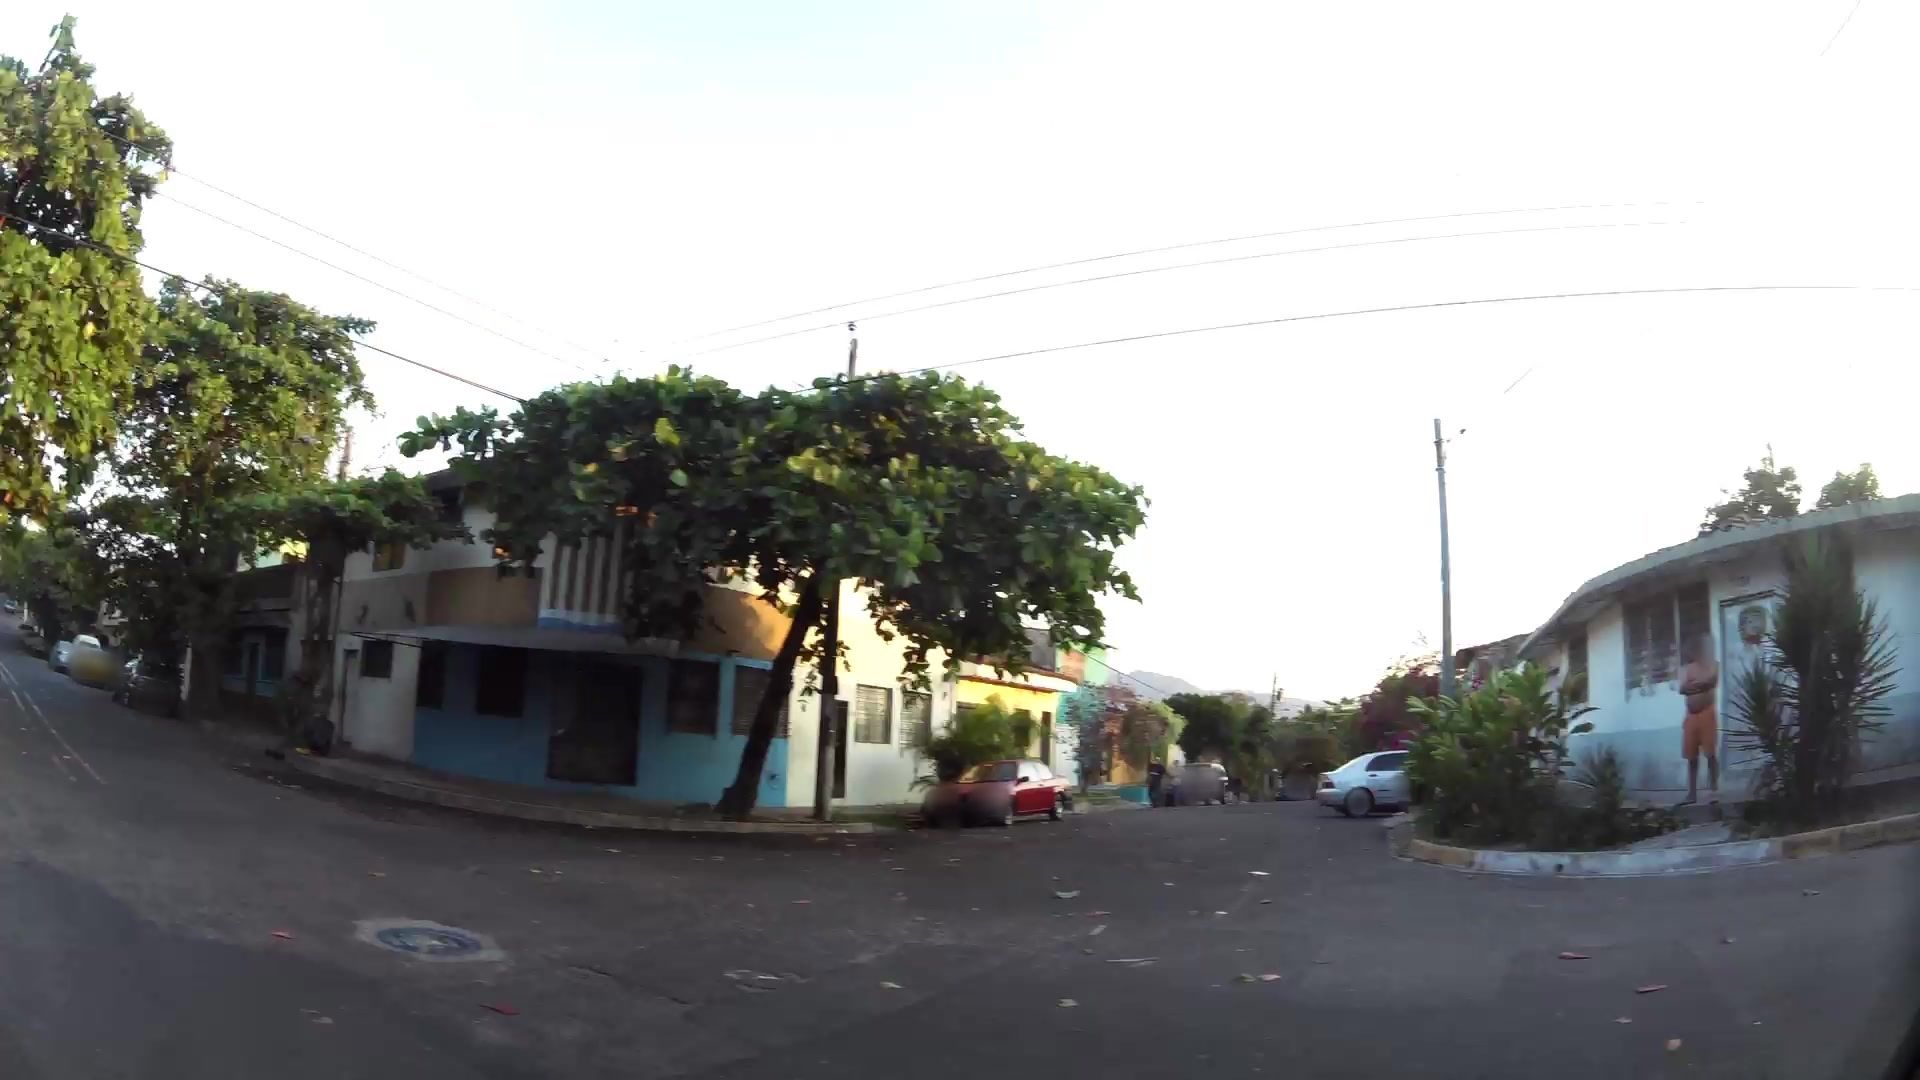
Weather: snowy
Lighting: day
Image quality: slightly poor
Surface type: driving surface
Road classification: residential
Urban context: urban centre
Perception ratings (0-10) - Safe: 1.35, Lively: 5.66, Beautiful: 2.35, Boring: 2.35, Depressing: 4.77, Wealthy: 1.33